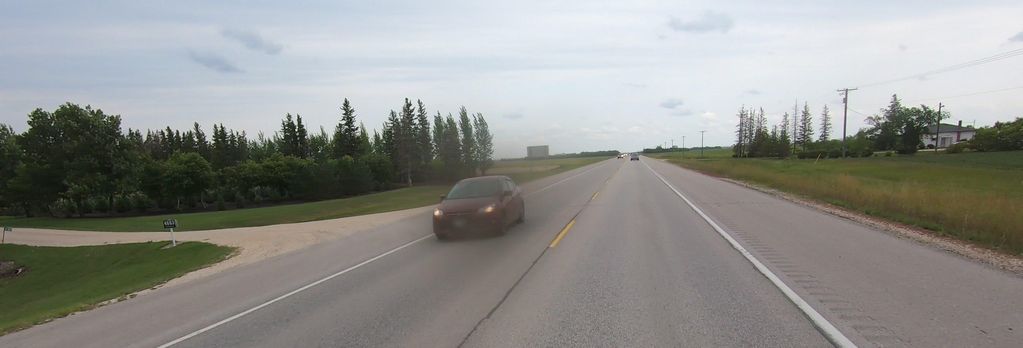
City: winnipeg